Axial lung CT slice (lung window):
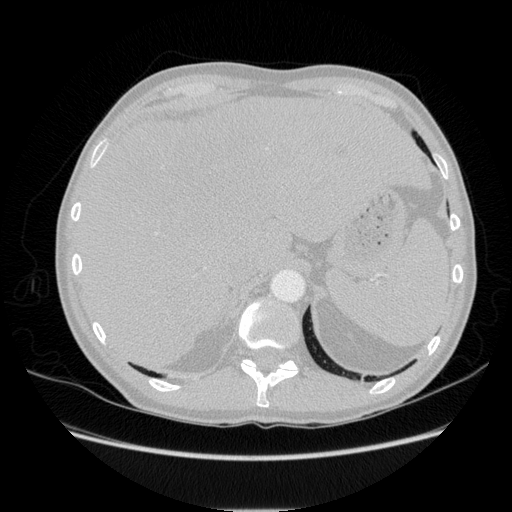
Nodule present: no